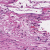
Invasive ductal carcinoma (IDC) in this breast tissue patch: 0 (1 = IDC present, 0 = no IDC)